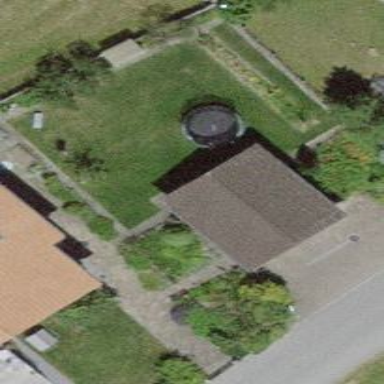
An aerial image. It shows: Group of garages.